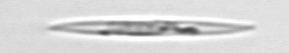
Label: pennate_Pseudo-nitzschia